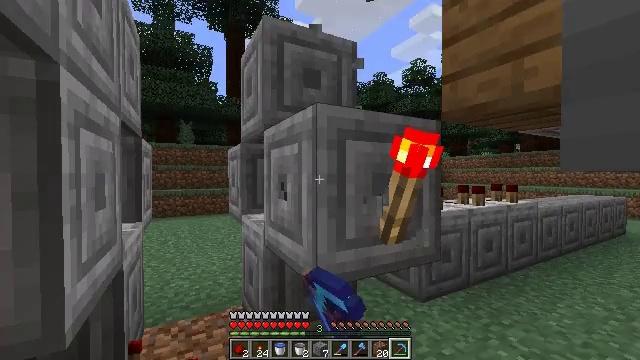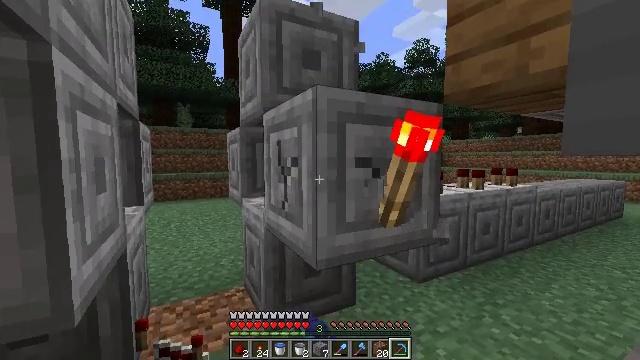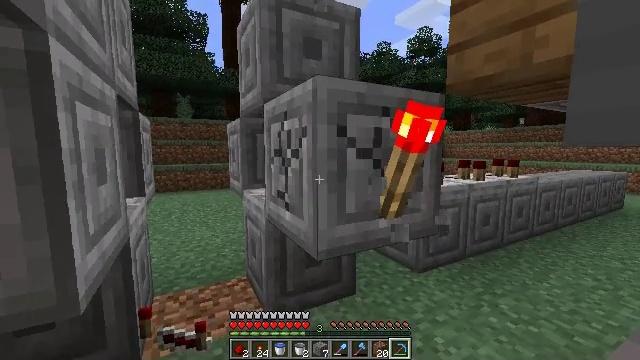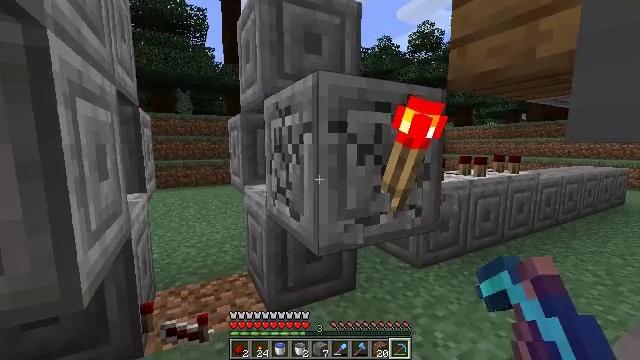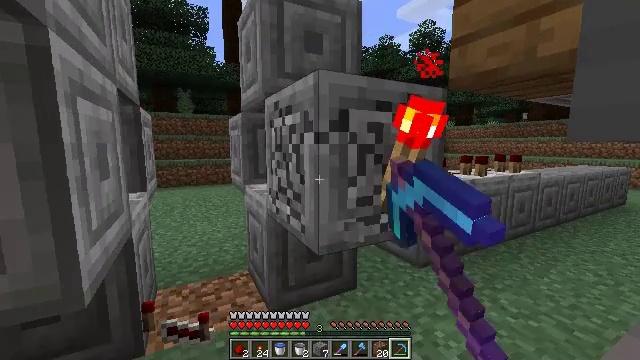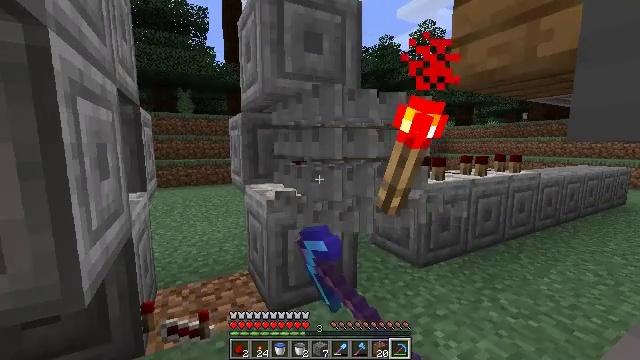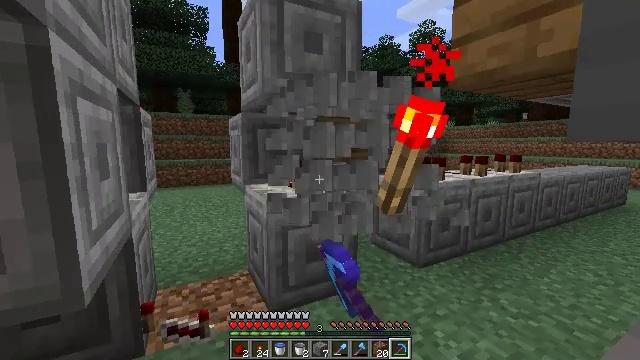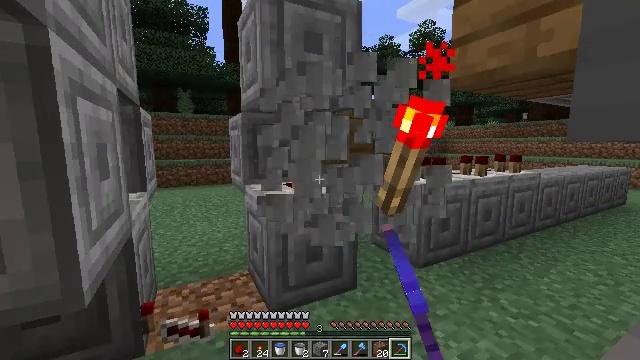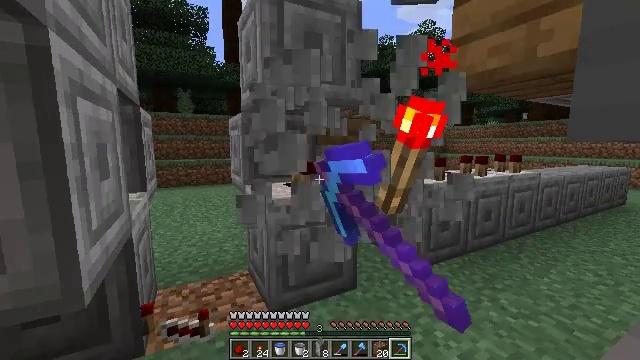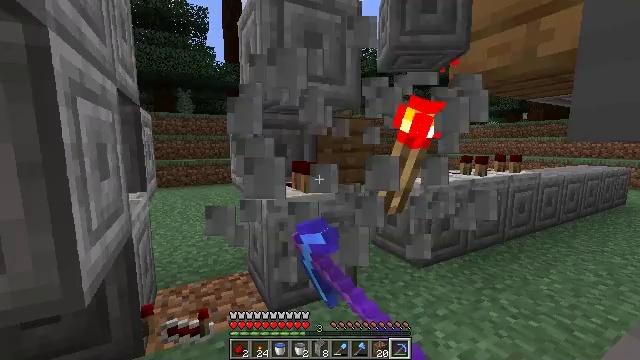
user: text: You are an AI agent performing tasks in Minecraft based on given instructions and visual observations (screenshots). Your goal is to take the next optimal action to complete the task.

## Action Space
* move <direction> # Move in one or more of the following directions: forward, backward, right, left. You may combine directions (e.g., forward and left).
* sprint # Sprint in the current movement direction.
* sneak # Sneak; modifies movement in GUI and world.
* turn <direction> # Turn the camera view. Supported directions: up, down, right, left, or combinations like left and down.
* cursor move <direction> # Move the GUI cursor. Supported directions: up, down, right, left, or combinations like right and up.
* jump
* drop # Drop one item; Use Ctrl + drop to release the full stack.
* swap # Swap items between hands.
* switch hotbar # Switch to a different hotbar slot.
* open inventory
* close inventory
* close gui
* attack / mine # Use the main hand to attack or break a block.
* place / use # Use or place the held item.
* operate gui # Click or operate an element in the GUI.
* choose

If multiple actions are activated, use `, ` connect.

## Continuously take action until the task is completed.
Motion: motion action
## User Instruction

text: Break the chiseled stone bricks for materials.
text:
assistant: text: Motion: turn down, attack / mine
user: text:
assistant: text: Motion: turn down, attack / mine
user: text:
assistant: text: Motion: attack / mine
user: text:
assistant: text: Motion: attack / mine
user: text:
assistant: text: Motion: attack / mine
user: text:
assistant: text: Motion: attack / mine
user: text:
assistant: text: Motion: attack / mine
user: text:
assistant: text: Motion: attack / mine
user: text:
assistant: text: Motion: attack / mine
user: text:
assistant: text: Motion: attack / mine